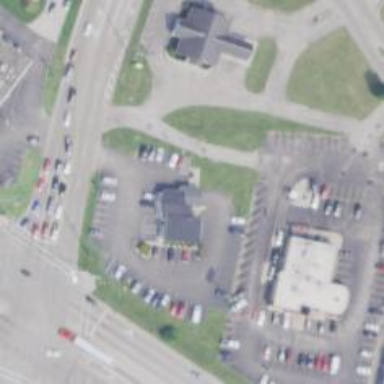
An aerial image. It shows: Car rental facility.